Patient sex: M
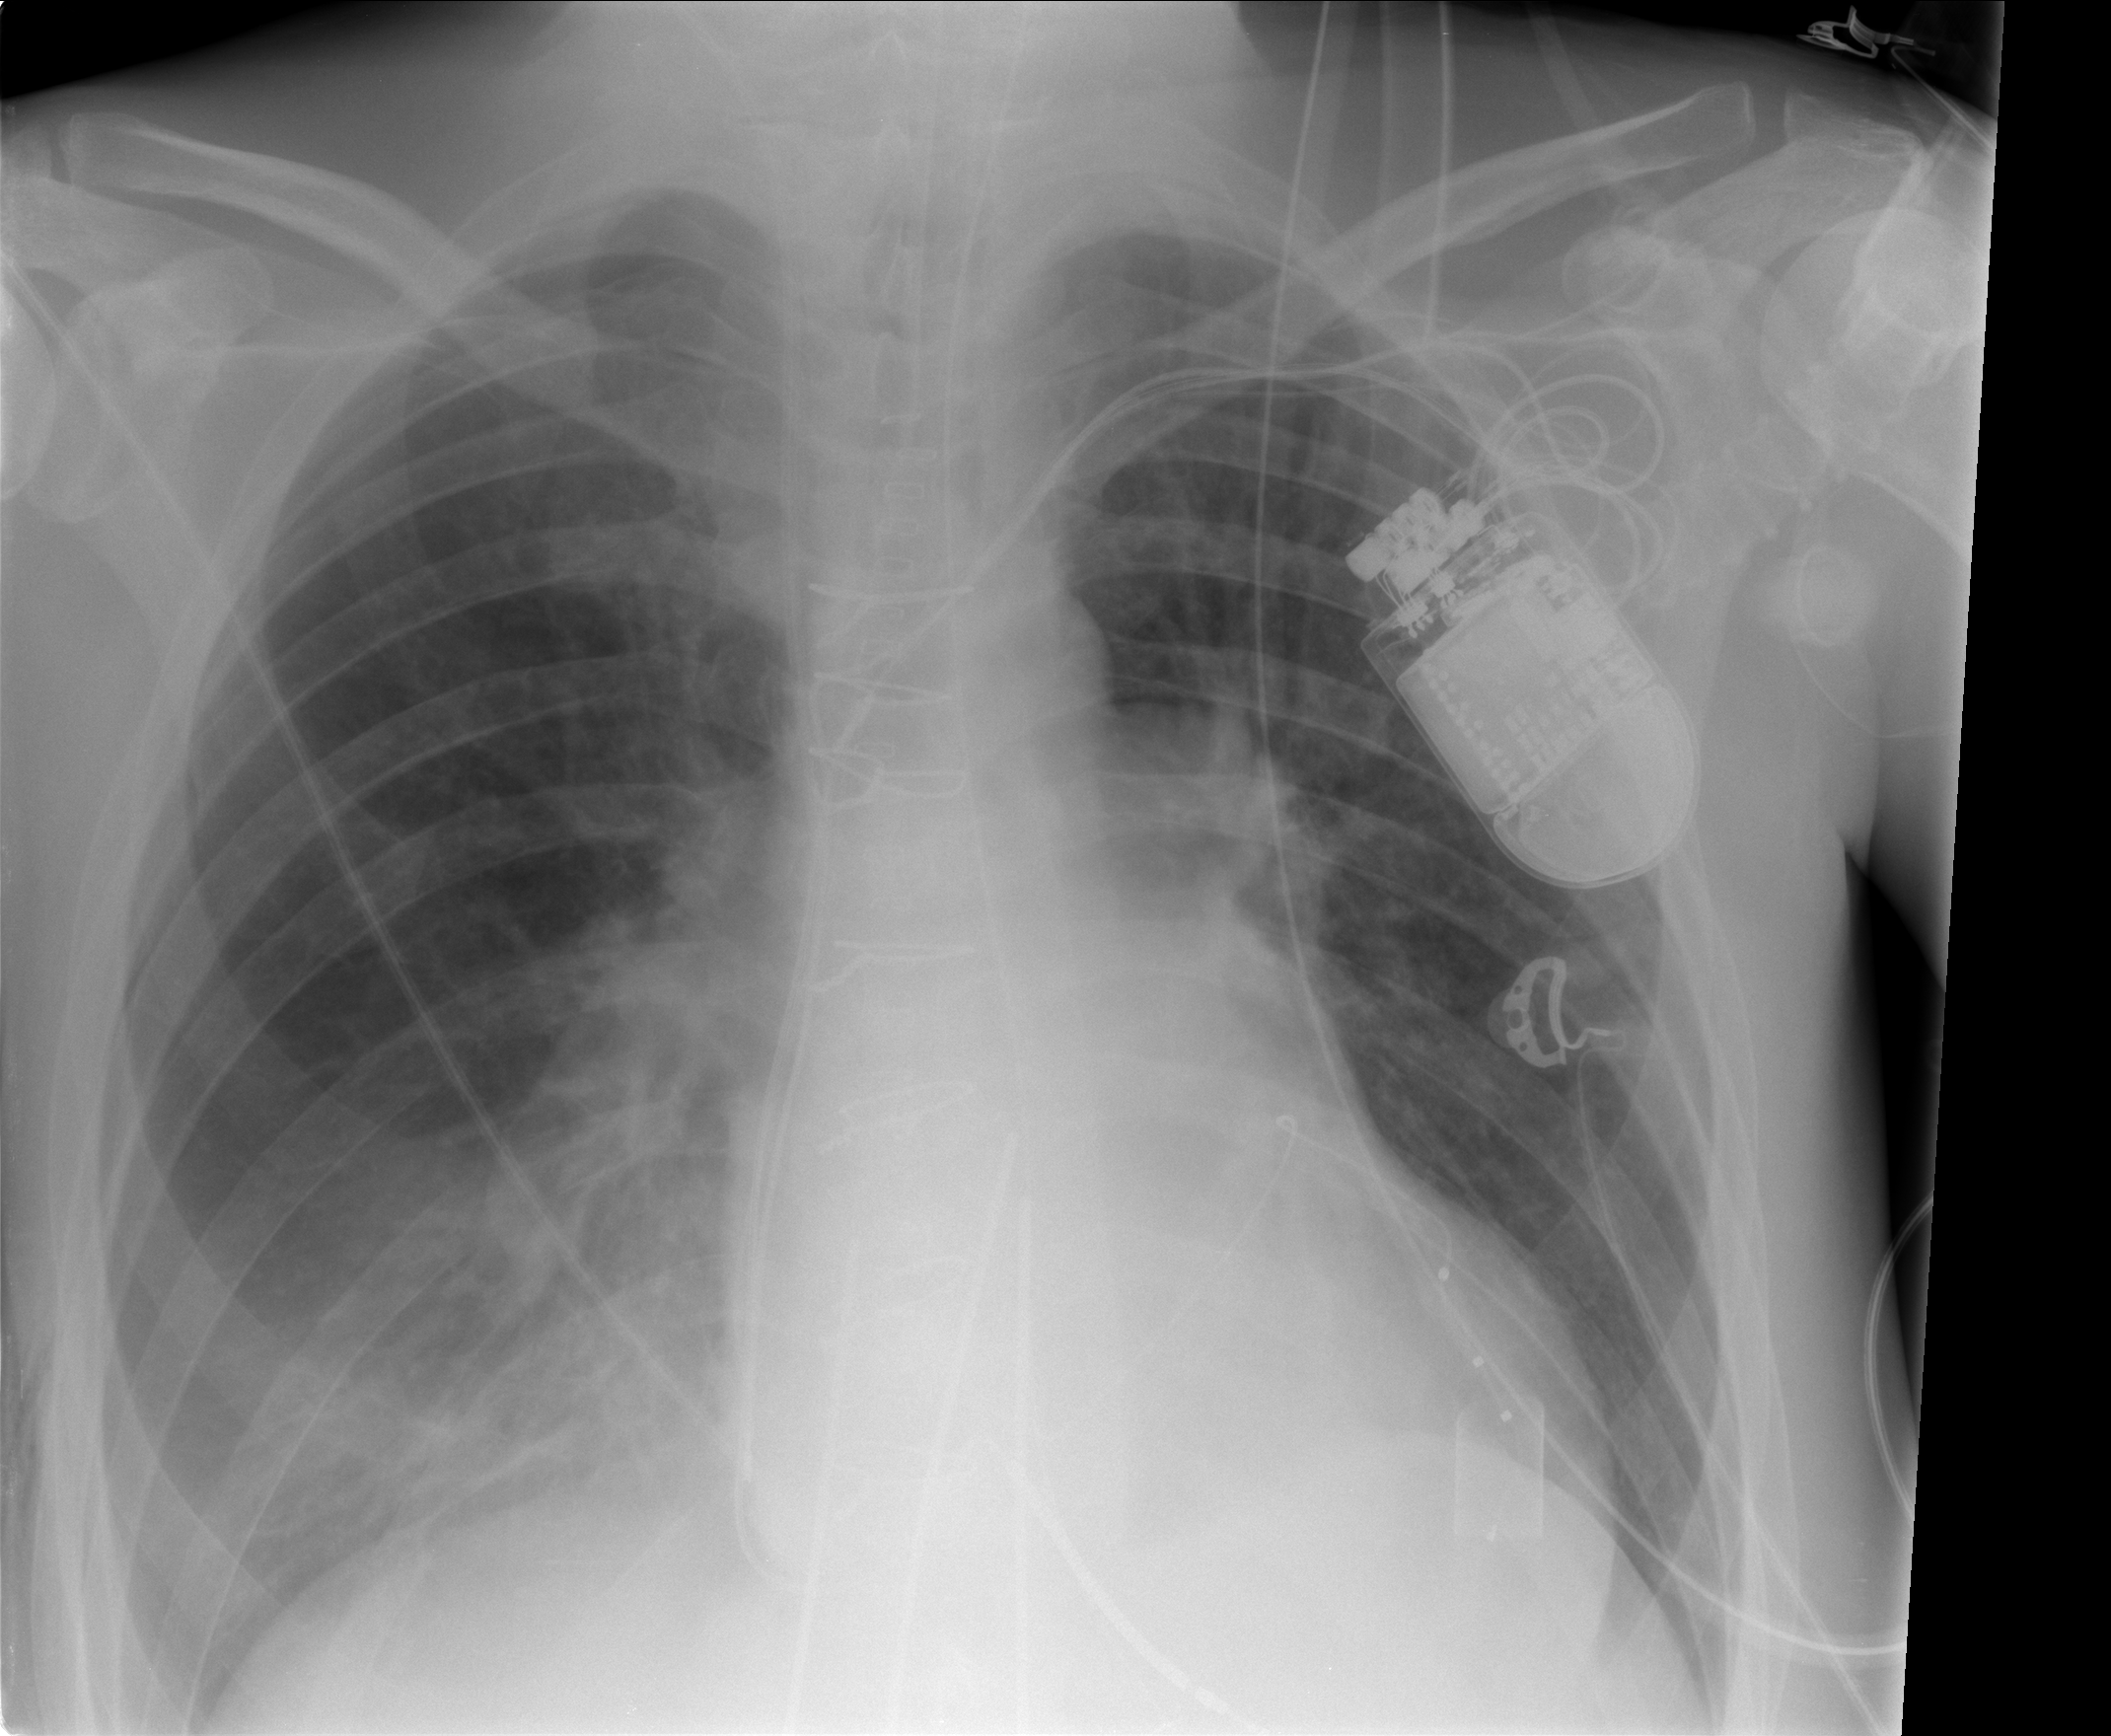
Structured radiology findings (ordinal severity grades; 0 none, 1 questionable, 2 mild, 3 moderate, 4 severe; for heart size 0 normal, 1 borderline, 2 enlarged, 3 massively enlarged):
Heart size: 0
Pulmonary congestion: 0
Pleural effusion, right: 2
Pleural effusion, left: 0
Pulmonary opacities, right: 0
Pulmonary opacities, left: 0
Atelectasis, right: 2
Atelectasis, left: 0